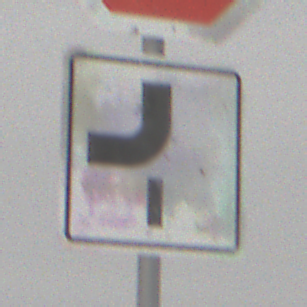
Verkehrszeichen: VerlaufVorfahrtsstrasse7
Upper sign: Stop
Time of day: MorningAfternoon
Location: Outdoor (Nature)
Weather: Overcast
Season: Winter
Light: Natural